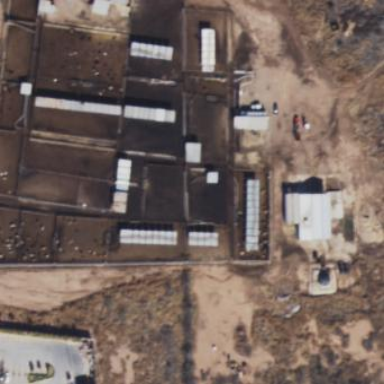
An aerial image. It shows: Animal breeding facility housed in building.